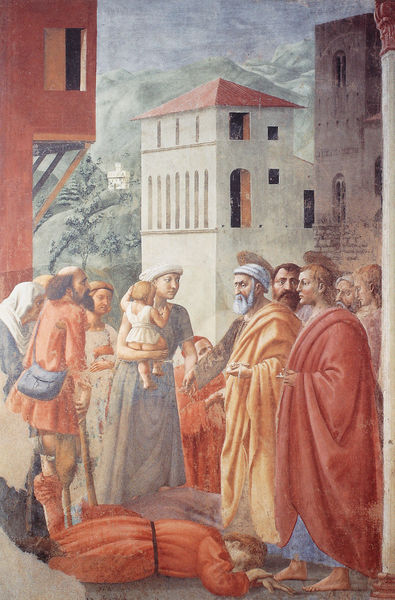
Titel: Fresken der Cappella Brancacci in S. Maria del Carmine
Künstler: Masolino da Panicale
Standort: Florenz, S. Maria del Carmine, Cappella Brancacci (EU - I - Toskana)
Schlagwörter: blau, gemälde, himmel, mann, weiß, bäume, menschen, fenster, frau, männer, gebäude, haus, rot, bart, tot, toter, horizont, hügel, kind, mutter, stock, turm, balkon, italien, gehstock, berge, hang, glatze, liegend, erker, tasche, bettler, heilige, fresko, heilung, petrus, renaissence